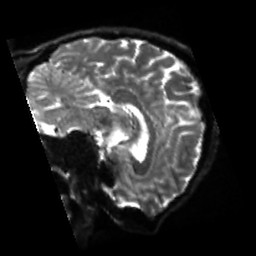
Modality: sbref
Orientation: sagittal
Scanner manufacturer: siemens
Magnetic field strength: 3 T
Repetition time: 4 s
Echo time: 0.0594 s